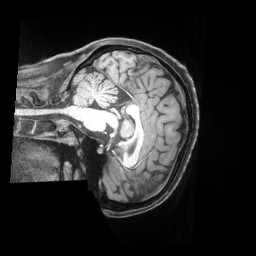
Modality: T1w
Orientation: sagittal
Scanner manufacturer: siemens
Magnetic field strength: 3 T
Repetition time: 2.53 s
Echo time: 0.00169 s